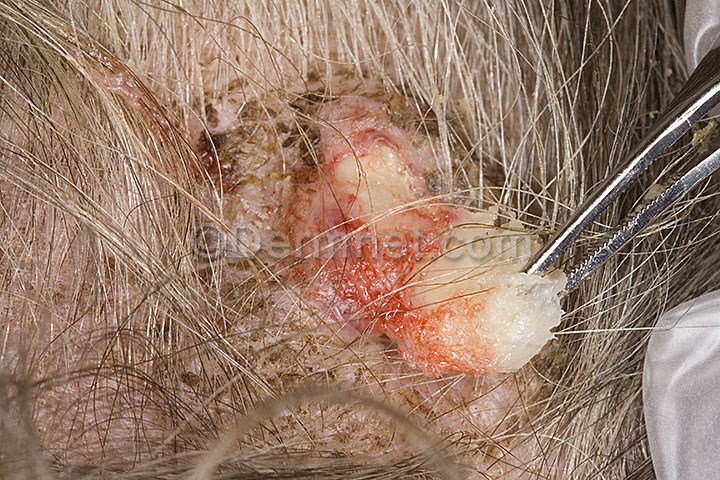
Disease: Seborrheic Keratoses and other Benign Tumors